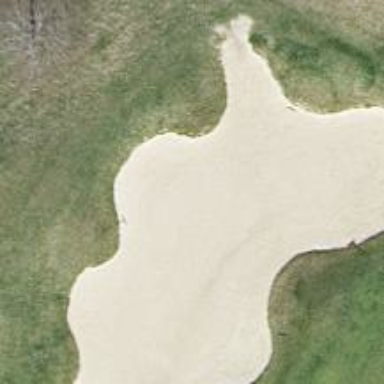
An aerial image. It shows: Sand bunker on golf course.